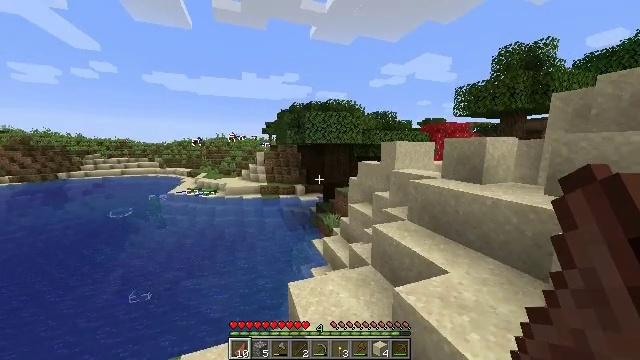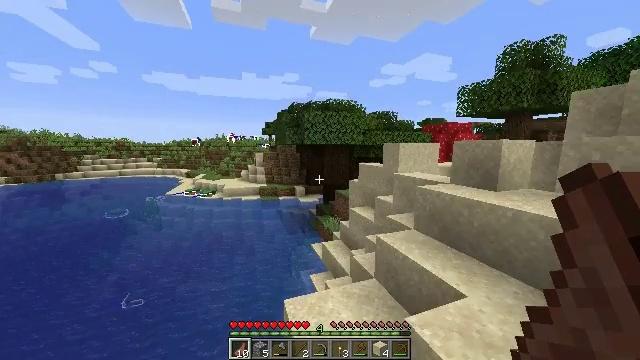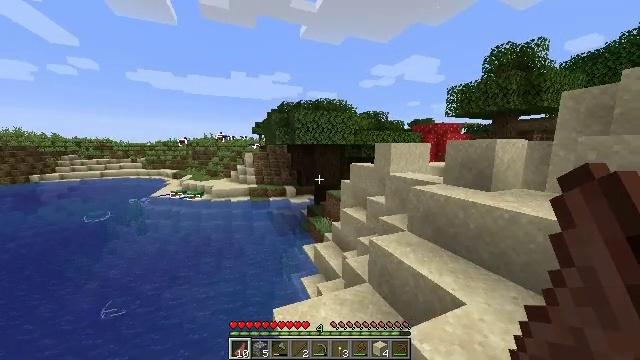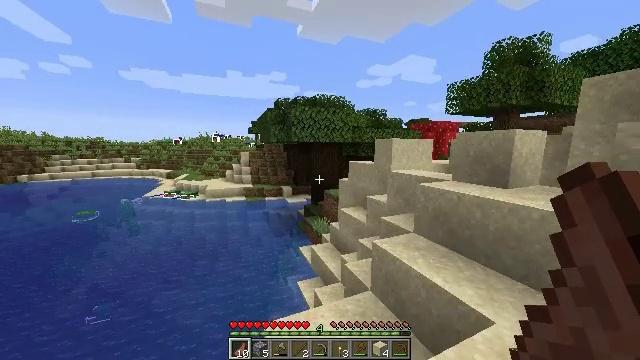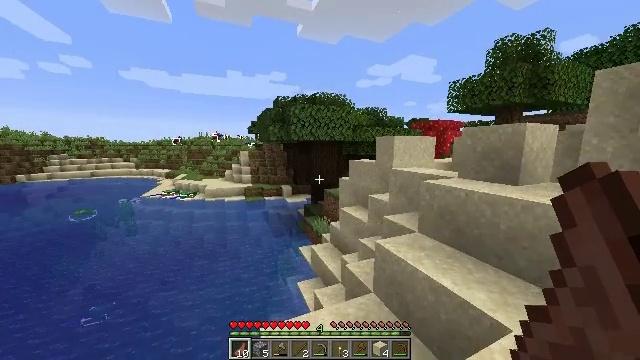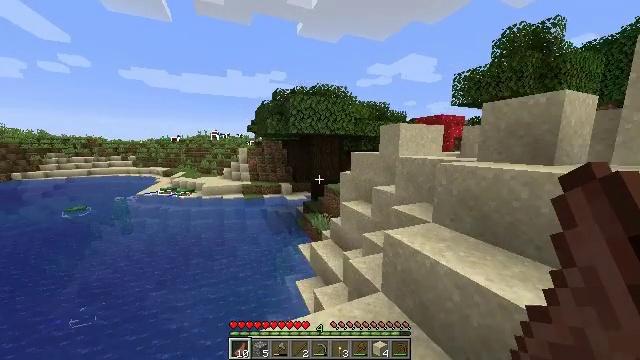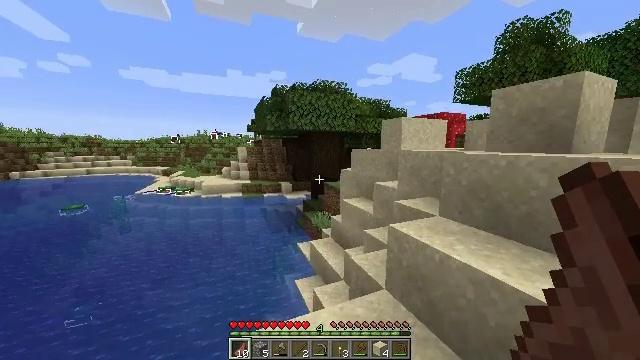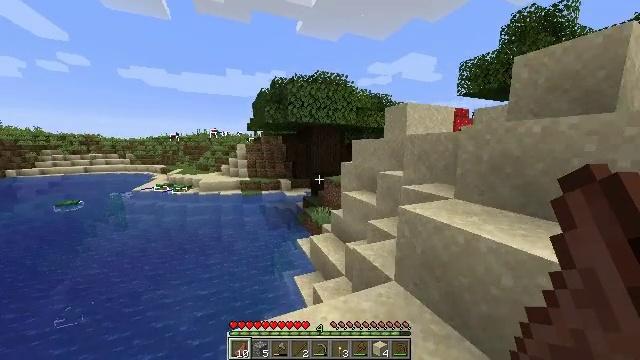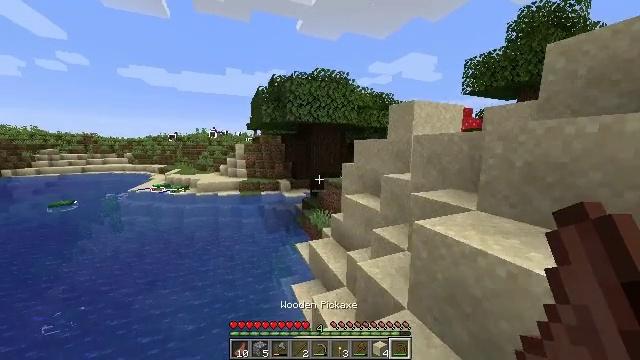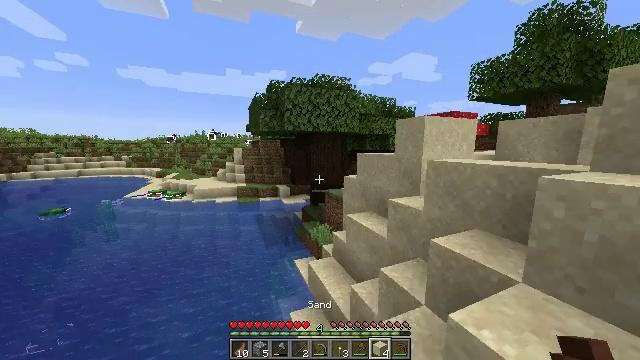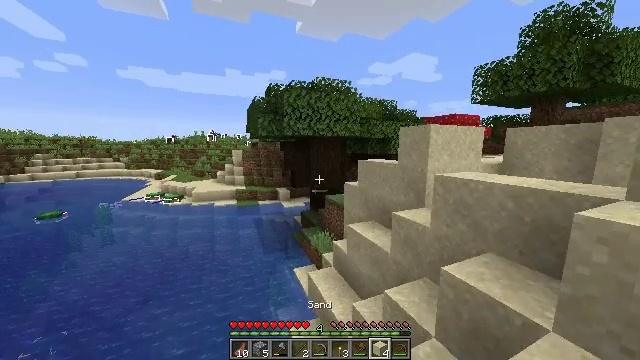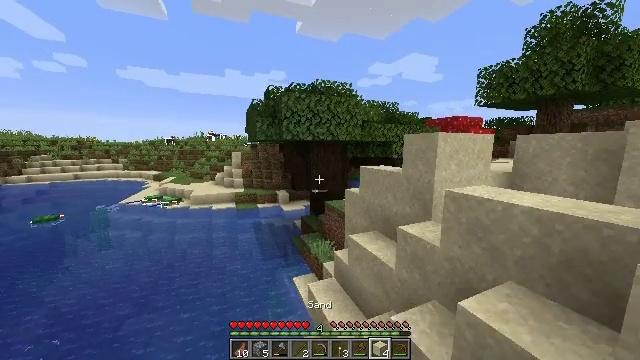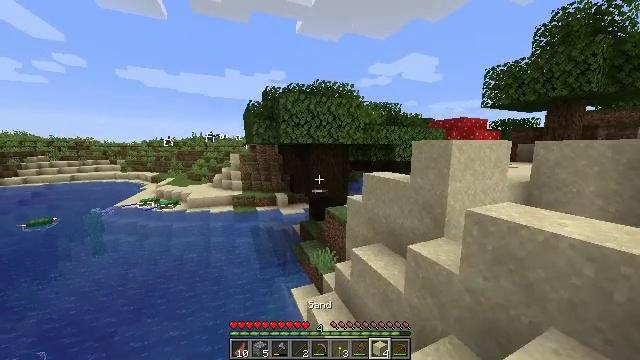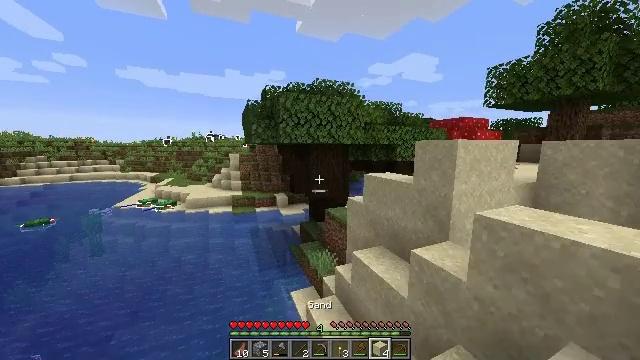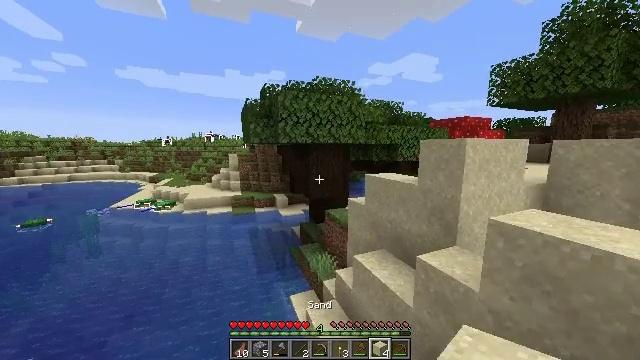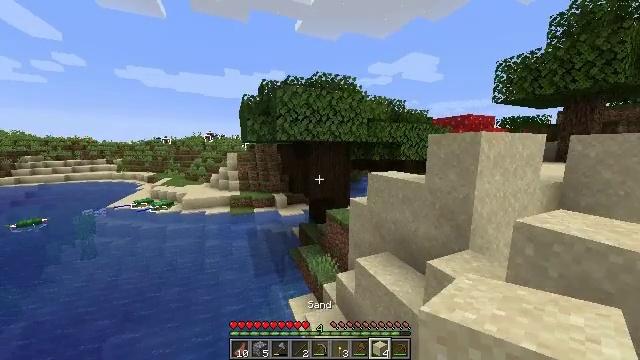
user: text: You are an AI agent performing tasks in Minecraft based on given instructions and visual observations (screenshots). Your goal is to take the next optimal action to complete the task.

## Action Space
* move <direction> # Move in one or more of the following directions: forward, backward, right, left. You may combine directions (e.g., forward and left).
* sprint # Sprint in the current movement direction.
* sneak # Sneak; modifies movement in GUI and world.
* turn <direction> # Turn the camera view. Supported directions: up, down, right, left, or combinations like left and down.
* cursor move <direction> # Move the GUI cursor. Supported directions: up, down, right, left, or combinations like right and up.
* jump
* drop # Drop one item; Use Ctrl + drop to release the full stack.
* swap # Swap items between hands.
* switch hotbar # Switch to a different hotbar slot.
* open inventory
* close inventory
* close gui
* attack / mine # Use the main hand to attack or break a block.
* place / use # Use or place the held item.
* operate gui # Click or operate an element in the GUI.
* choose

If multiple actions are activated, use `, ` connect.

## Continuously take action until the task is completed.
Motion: motion action
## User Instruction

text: Chop down the dark oak log.
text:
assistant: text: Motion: move forward, sprint
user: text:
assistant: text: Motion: move forward, sprint, turn right
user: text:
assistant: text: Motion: move forward, sprint
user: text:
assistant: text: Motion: move forward, sprint, jump
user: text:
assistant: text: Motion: move forward, sprint, jump
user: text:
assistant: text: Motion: move forward, sprint, jump
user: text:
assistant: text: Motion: move forward, sprint, jump
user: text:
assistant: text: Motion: move forward, sprint, jump
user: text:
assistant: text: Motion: move forward, sprint, jump
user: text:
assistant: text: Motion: move forward, sprint
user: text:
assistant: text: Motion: move forward, sprint
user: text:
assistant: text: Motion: move forward, sprint
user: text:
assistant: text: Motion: move forward, sprint
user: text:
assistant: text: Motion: move forward, sprint
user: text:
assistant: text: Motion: move forward, sprint, jump
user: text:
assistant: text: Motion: move forward, sprint, jump
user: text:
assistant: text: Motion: move forward, sprint, jump
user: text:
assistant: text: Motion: move forward, sprint, jump
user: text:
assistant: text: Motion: move forward, sprint, jump
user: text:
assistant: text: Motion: move forward, sprint
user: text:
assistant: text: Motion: move forward, sprint
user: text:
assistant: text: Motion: move forward, sprint
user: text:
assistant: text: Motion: move forward, sprint
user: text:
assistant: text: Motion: move forward, sprint
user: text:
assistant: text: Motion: move forward, sprint
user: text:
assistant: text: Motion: move forward, sprint, jump
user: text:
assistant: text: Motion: move forward, sprint, jump
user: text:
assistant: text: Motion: move forward, sprint, jump
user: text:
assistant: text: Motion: move forward, sprint, jump
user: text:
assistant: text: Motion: move forward, sprint, jump